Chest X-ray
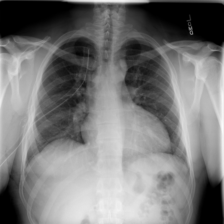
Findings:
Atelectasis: negative
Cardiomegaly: negative
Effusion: negative
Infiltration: negative
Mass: negative
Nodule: negative
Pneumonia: negative
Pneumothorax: negative
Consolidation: negative
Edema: negative
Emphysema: negative
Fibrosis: negative
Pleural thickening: negative
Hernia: negative